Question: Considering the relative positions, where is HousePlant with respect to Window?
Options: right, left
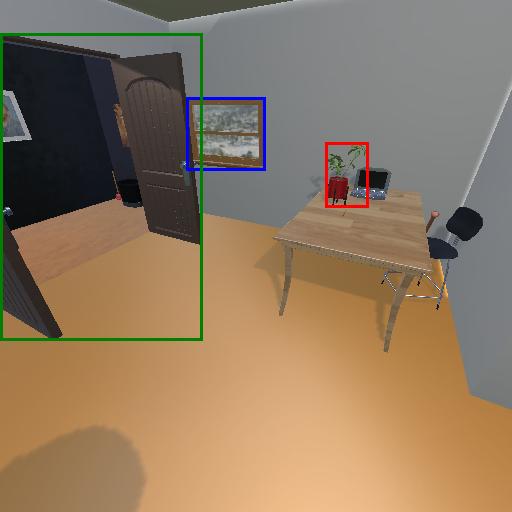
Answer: right